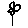
Label: flower